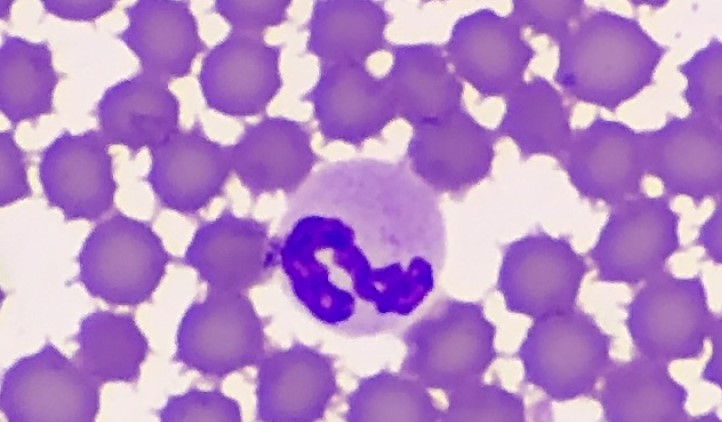
White blood cell type: Neutrophil